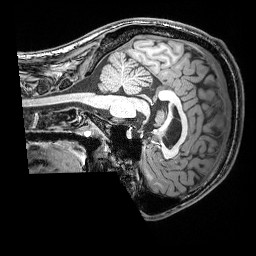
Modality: T1w
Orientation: sagittal
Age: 21
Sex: male
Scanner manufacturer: siemens
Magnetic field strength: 3 T
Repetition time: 2.53 s
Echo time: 0.00388 s